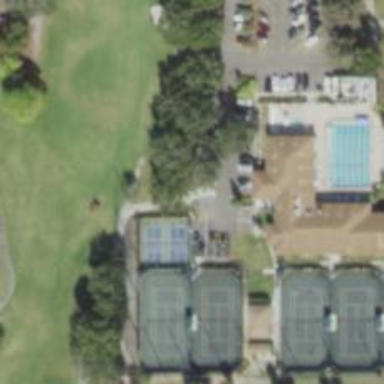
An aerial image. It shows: Path designated for golf carts.